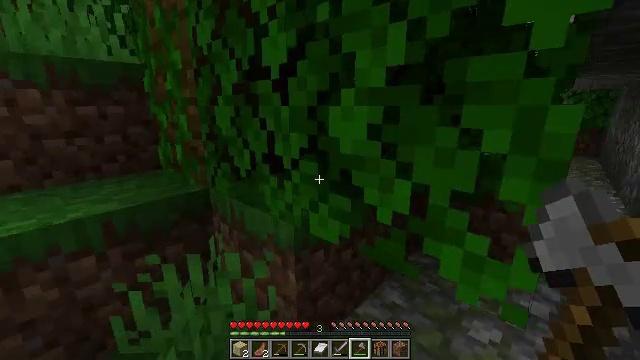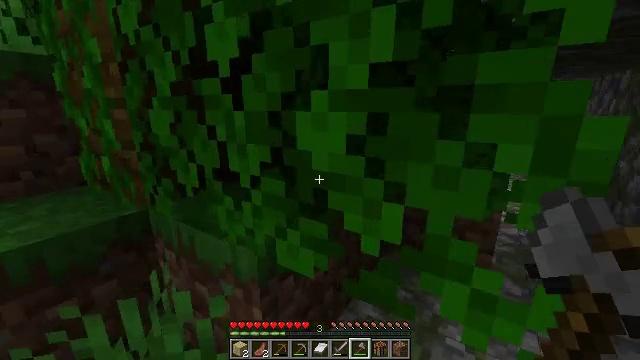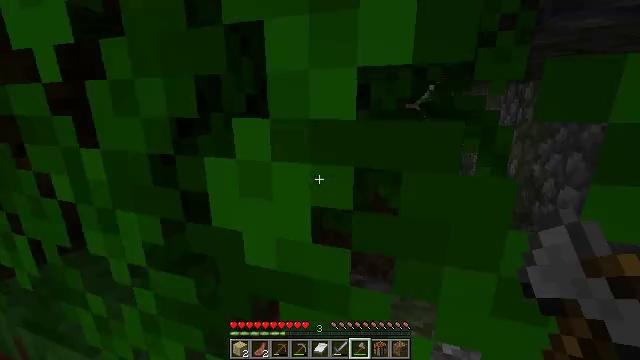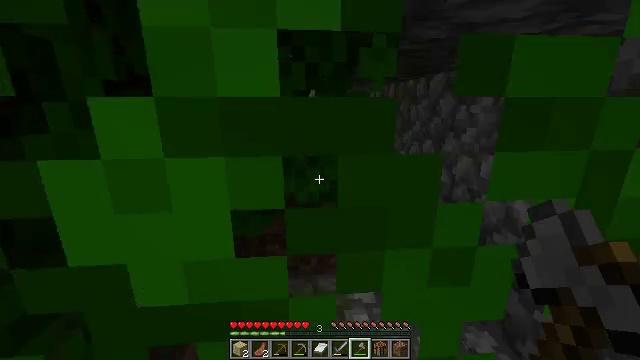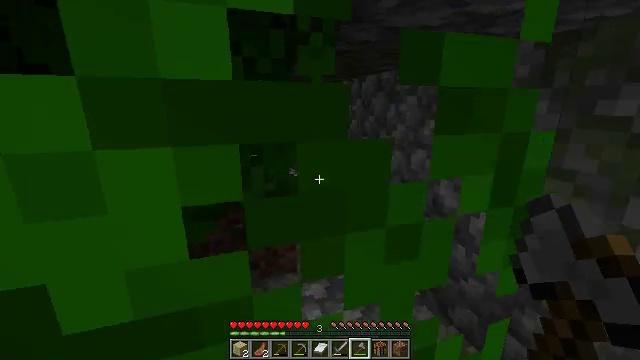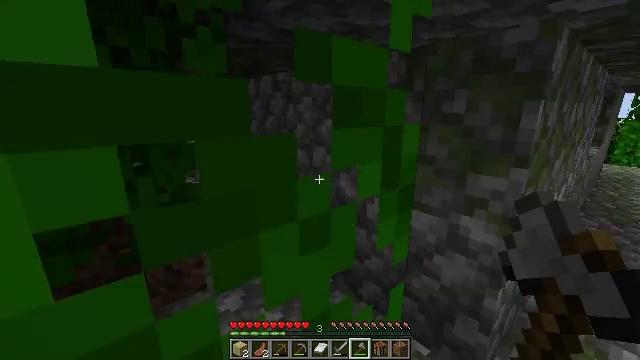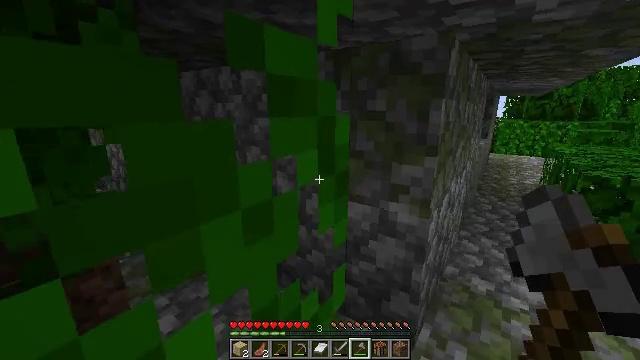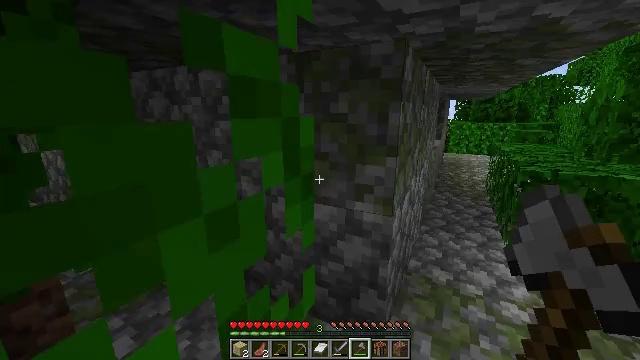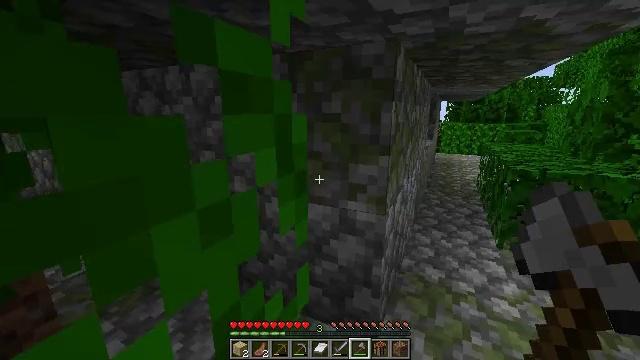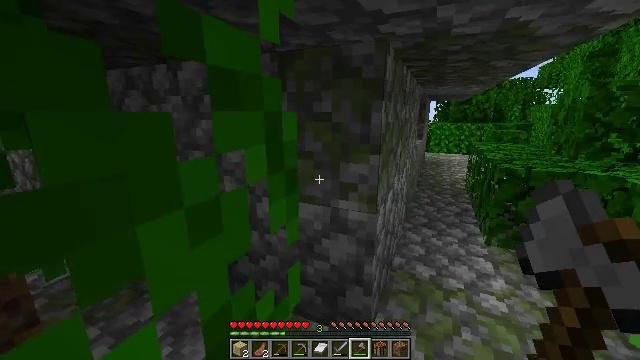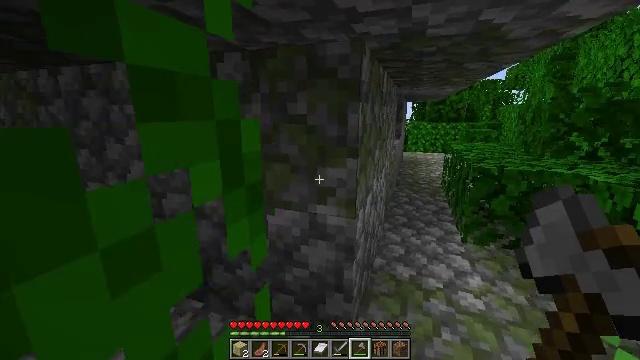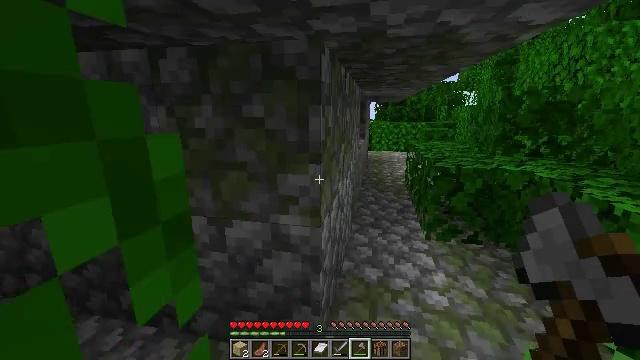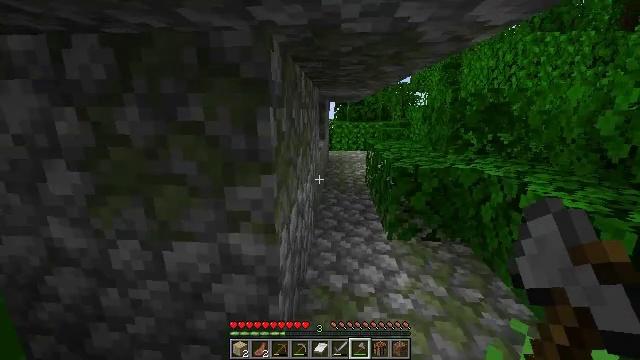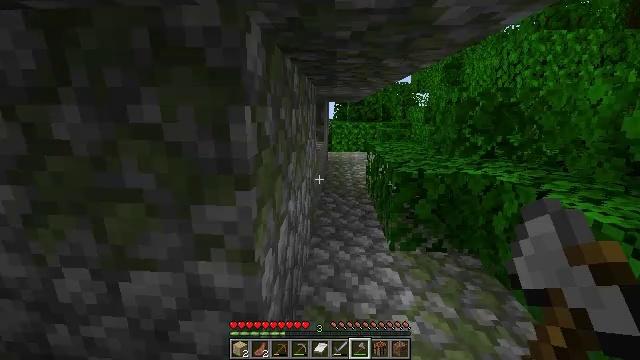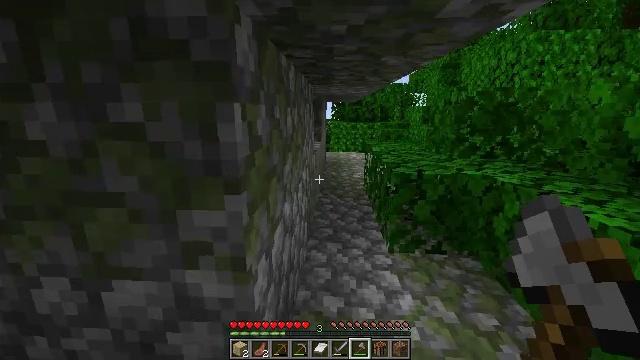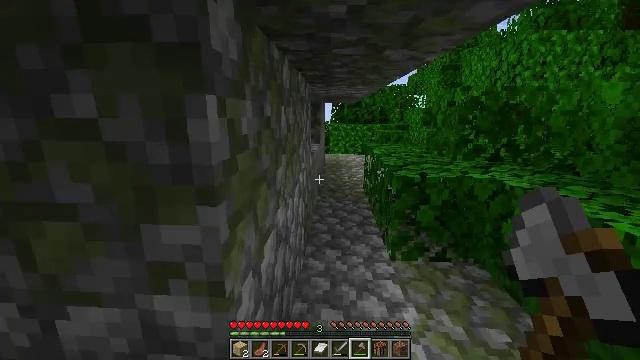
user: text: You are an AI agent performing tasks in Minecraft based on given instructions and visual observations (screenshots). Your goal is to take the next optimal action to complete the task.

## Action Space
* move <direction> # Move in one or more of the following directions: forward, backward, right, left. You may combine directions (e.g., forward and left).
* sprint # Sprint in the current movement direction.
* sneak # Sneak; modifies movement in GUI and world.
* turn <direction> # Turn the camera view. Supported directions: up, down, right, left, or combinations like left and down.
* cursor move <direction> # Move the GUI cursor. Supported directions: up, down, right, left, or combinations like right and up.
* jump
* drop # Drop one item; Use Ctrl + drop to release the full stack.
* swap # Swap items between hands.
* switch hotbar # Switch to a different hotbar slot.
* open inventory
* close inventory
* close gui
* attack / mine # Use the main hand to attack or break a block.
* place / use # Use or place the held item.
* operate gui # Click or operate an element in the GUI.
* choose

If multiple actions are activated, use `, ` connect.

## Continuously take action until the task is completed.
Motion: motion action
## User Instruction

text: Mine the mossy cobblestone underground.
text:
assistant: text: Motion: move forward, turn right
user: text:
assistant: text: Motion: move forward, turn right
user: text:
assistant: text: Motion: turn right
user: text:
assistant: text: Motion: turn right
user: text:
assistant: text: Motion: turn right
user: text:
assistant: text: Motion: turn right
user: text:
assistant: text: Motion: turn right
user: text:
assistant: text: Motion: turn right
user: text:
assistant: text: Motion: turn right
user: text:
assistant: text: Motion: move forward, turn right
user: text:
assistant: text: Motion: move forward, turn right
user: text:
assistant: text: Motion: move forward, turn right
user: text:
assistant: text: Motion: move forward
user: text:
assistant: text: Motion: move forward
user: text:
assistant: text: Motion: move forward
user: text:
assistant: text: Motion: move forward
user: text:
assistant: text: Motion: move forward
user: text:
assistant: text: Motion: move forward
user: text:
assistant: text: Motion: move forward
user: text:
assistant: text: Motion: move forward
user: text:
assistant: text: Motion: move forward
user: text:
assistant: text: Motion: move forward, turn right
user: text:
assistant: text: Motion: move forward, turn right
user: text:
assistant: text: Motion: move forward, turn right and up
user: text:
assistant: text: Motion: move forward, turn right and up
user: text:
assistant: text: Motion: move forward, turn right and up
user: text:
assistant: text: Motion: move forward, turn right
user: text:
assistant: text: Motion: move forward, turn right
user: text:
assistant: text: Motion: move forward, turn right
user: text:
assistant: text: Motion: move forward